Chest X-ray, AP view. Patient: 22 years old, sex M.
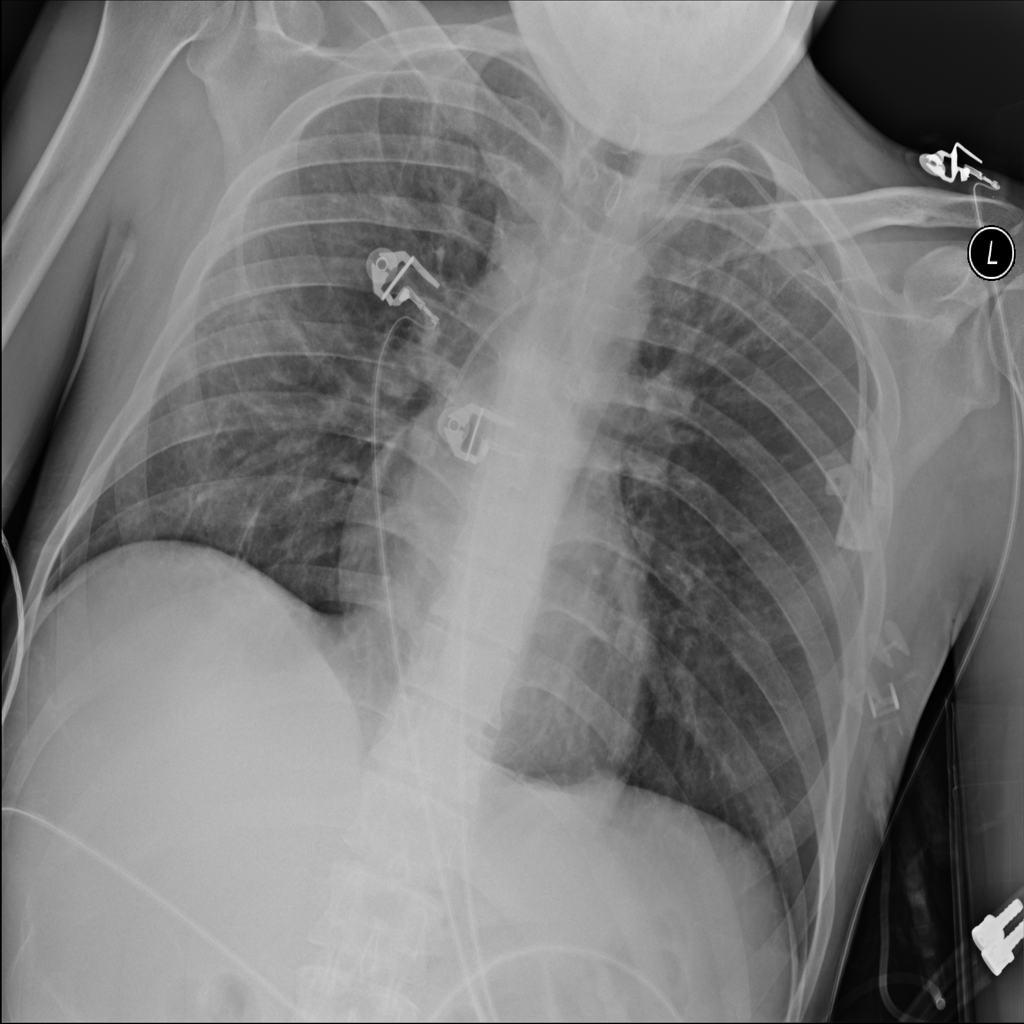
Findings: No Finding